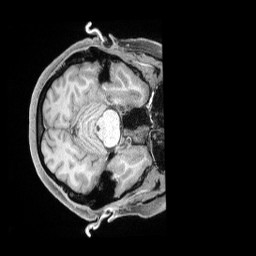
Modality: T1w
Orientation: axial
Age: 35
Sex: female
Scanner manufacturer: siemens
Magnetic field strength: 3 T
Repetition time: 2 s
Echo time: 0.00211 s